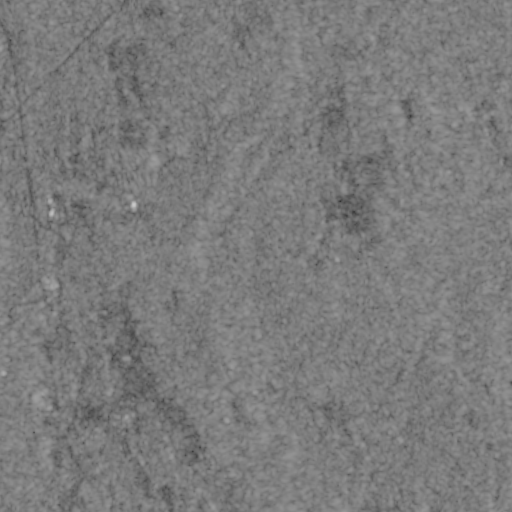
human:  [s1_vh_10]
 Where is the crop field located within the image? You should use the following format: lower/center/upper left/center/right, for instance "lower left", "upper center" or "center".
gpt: The crop field is located in the lower left of the image.
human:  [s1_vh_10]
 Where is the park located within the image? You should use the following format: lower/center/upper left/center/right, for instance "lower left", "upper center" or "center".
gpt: The park is located in the center left of the image.
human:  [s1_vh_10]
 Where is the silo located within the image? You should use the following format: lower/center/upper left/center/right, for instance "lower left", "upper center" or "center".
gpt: The silo is located in the upper left of the image.
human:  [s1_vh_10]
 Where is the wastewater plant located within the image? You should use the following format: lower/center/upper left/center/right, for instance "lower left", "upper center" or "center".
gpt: The wastewater plant is located in the upper left of the image.
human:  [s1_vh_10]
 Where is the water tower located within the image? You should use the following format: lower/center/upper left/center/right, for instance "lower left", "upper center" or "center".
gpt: The water tower is located in the lower left of the image.
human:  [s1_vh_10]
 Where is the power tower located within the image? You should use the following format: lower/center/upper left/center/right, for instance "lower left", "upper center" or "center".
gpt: There is no power tower in the image.

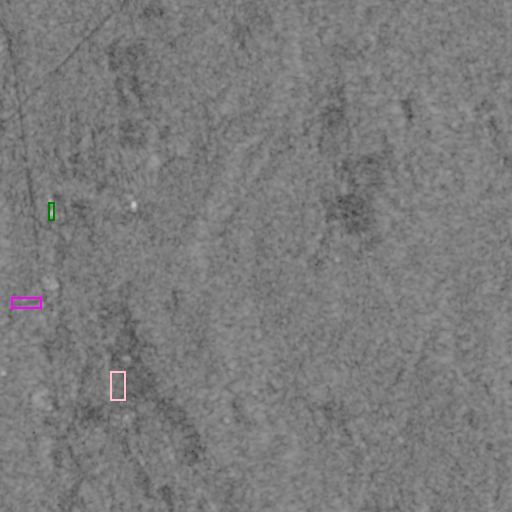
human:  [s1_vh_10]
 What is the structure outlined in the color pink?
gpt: The structure outlined in pink is a crop field.
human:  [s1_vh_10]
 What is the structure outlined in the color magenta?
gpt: The structure outlined in magenta is a park.
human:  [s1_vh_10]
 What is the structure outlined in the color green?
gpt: The structure outlined in green is a building.
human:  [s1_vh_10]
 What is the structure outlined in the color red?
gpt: There is no red outline.